Field crop: tomato
Growth stage: 1
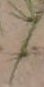
Species: cyperus